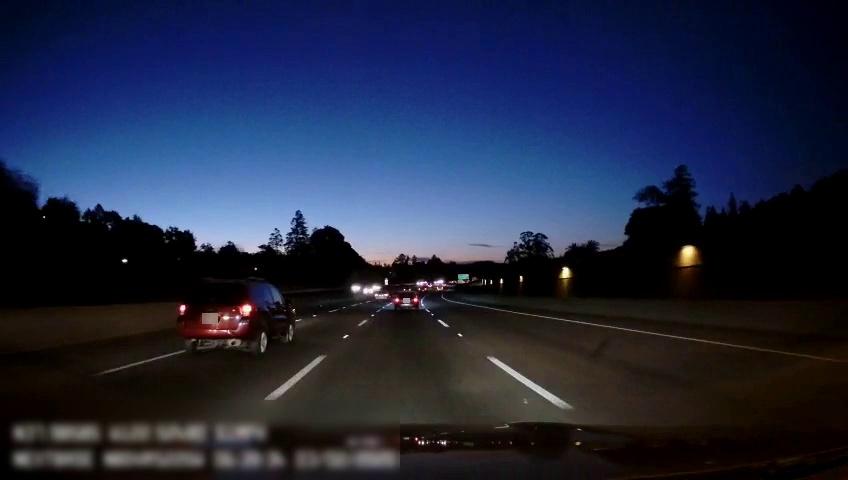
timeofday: Night
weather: Other
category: Drivable Space
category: Vehicles | Car
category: Vehicles | Car
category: Vehicles | SUV
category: Vehicles | Car
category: Vehicles | Car
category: Lanes | Alternate Lane
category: Lanes | Alternate Lane
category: Lanes | Current Lane
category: Lanes | Current Lane
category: Lanes | Alternate Lane
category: Traffic | Signs